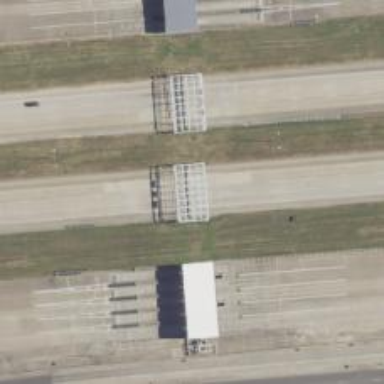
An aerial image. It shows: Toll gantry on the road.